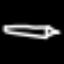
Label: pencil